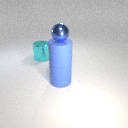
large blue rubber cylinder below small blue metal sphere